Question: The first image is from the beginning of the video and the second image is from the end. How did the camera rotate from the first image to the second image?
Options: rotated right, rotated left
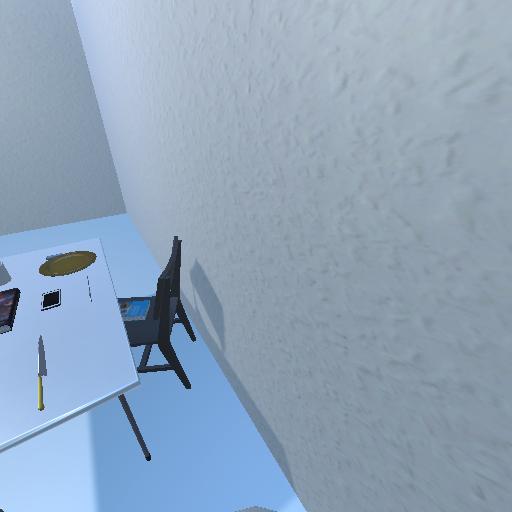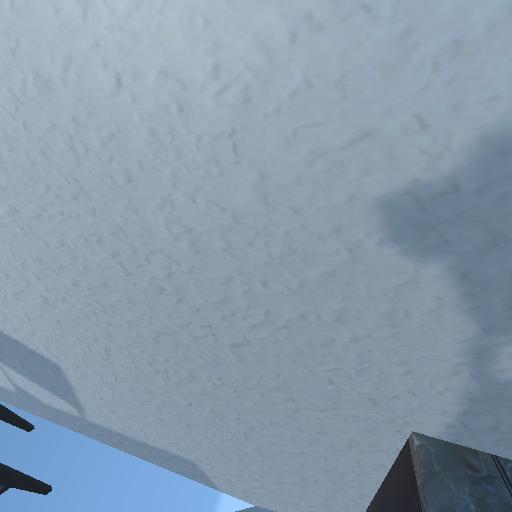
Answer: rotated right